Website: apple
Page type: account-selection
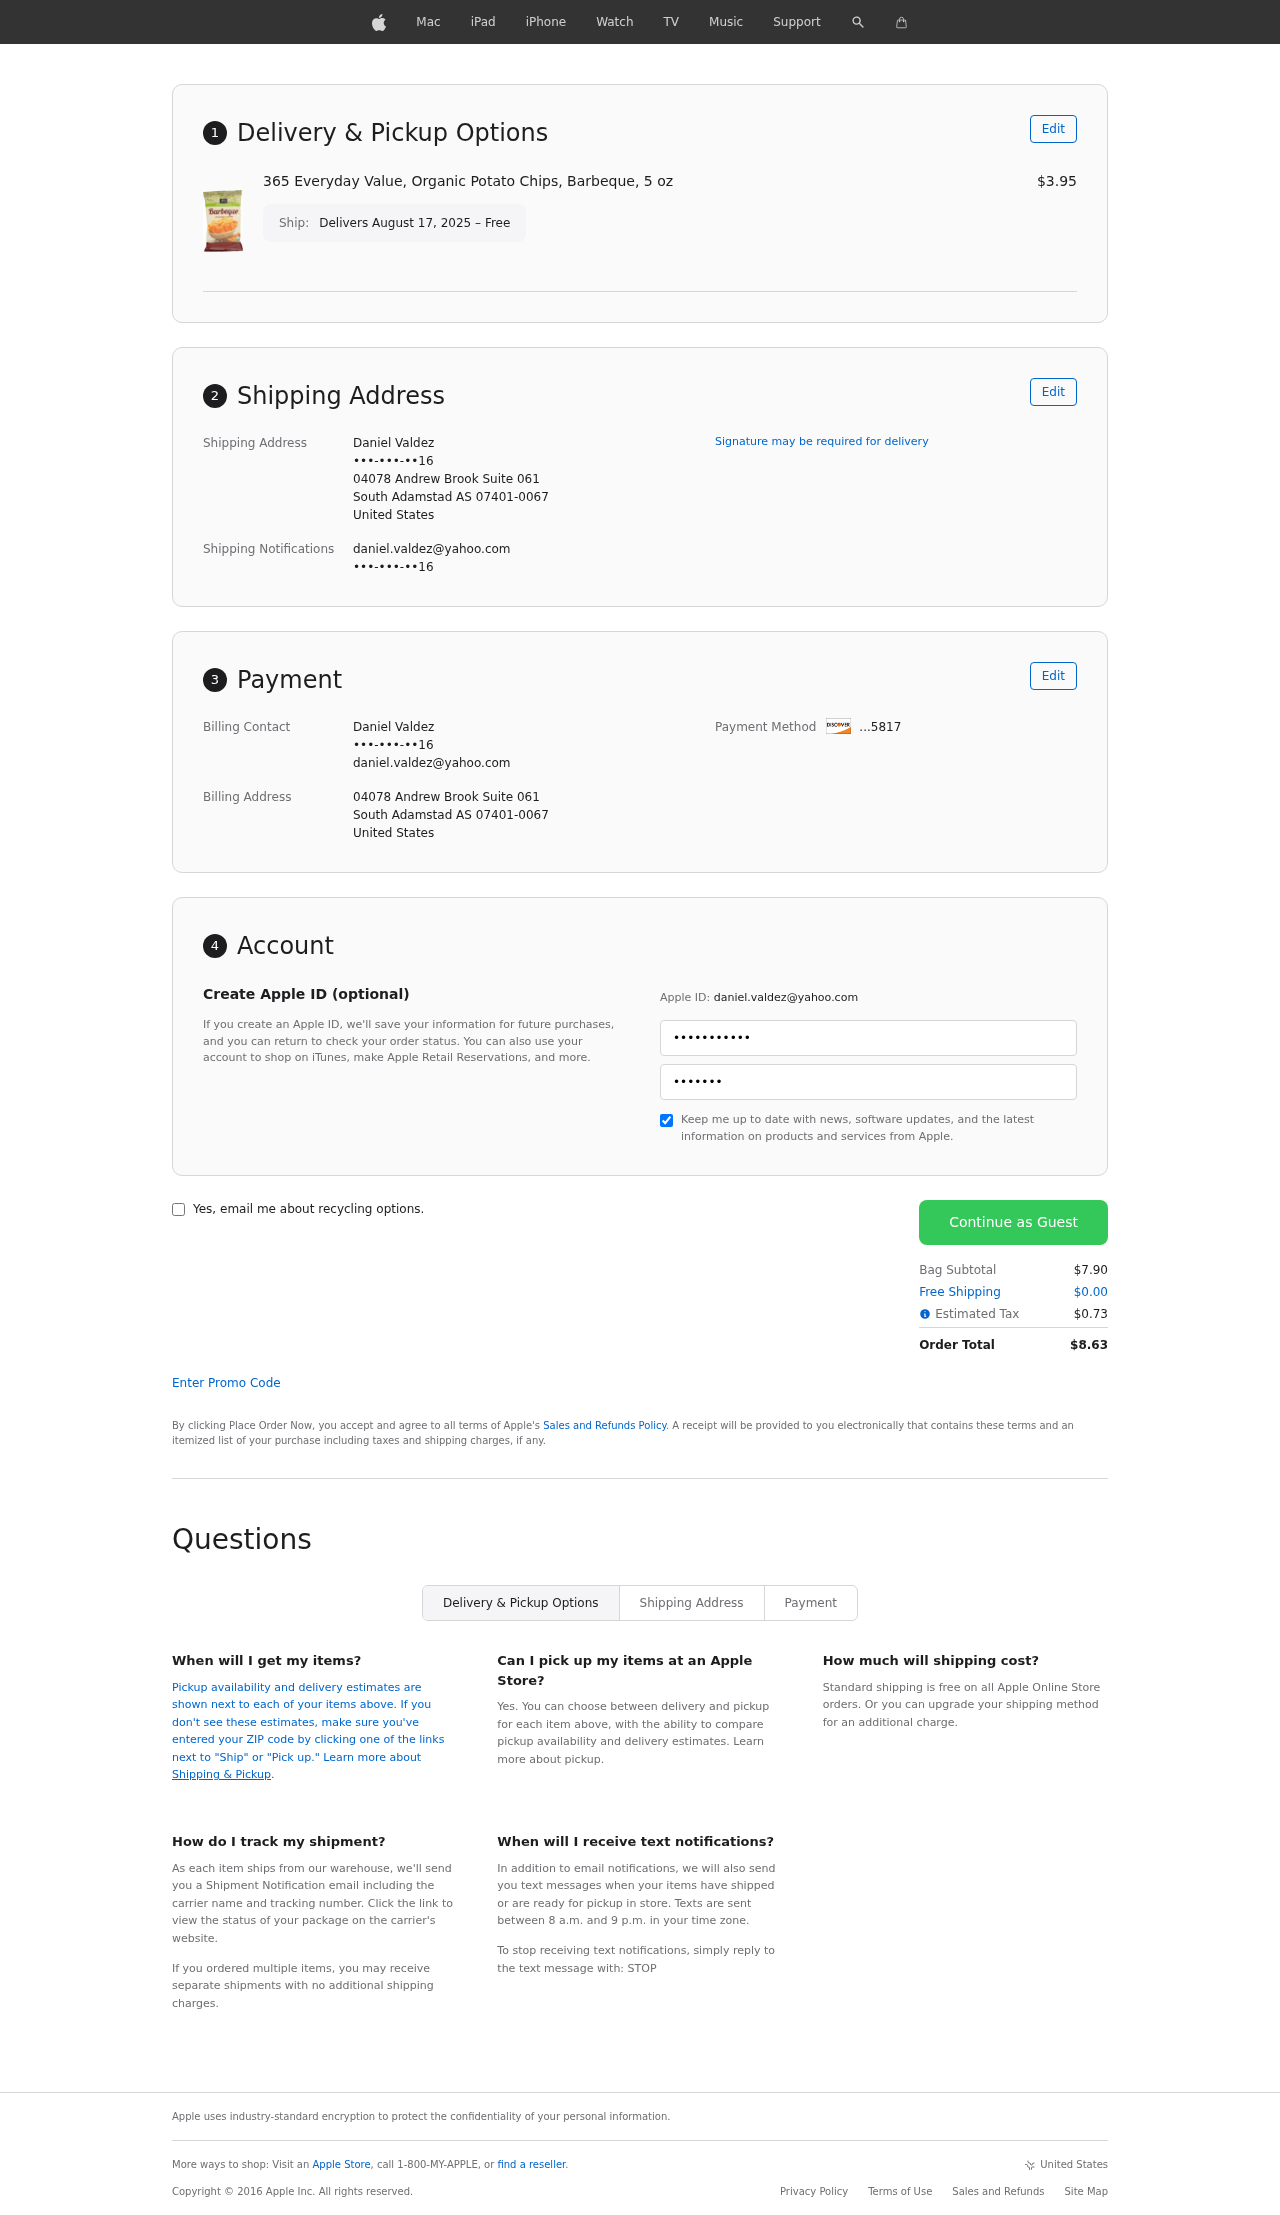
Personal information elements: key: PII_CARD_LAST4
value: ...5817
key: PII_CITY
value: South Adamstad
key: PII_COUNTRY
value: United States
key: PII_EMAIL
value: daniel.valdez@yahoo.com
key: PII_FULLNAME
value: Daniel Valdez
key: PII_PHONE
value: •••-•••-••16
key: PII_POSTCODE_FULL
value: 07401-0067
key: PII_POSTCODE_FULL
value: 07401
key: PII_STATE_ABBR
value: AS
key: PII_STREET
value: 04078 Andrew Brook Suite 061
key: PII_PHONE2
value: •••-•••-••16
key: PII_FIRSTNAME
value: Daniel
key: PII_LASTNAME
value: Valdez
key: PII_FULLNAME2
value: Daniel Valdez
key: PII_FULLNAME3
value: Daniel Valdez
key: PII_FIRSTNAME2
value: Daniel
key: PII_FIRSTNAME3
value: Daniel
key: PII_LASTNAME2
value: Valdez
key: PII_LASTNAME3
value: Valdez
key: PII_FIRSTNAME_DERIVED
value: Daniel
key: PII_LASTNAME_DERIVED
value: Valdez
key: PII_FULLNAME_DERIVED
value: Daniel Valdez
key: PII_NAME_FULL_DERIVED
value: Daniel Valdez
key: PII_PHONE3
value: •••-•••-••16
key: PII_EMAIL2
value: daniel.valdez@yahoo.com
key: PII_EMAIL3
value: daniel.valdez@yahoo.com
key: PII_STATE
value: AS
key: PII_POSTCODE
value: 07401
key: PII_POSTCODE_EXT
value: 0067
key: PII_POSTCODE_NUMERIC
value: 7401
Product elements: key: PRODUCT1_NAME
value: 365 Everyday Value, Organic Potato Chips, Barbeque, 5 oz
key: PRODUCT1_PRICE
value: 3.95
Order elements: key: ORDER_DELIVERY_DATE
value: Delivers August 17, 2025 – Free
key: ORDER_SUBTOTAL
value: $7.90
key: ORDER_SHIPPING_COST
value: $0.00
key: ORDER_TAX
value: $0.73
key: ORDER_TOTAL
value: $8.63